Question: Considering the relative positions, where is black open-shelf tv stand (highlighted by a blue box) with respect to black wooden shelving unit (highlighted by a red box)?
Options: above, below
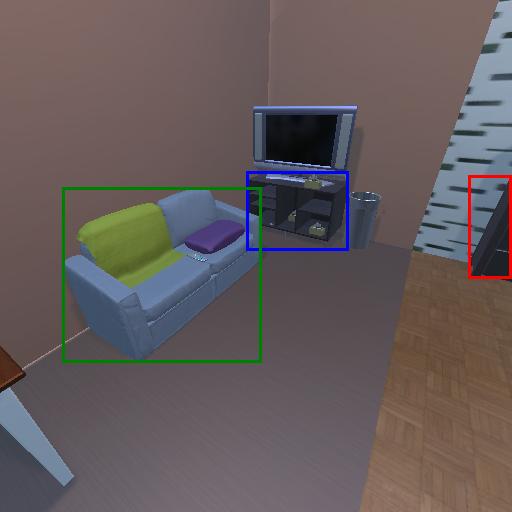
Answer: above